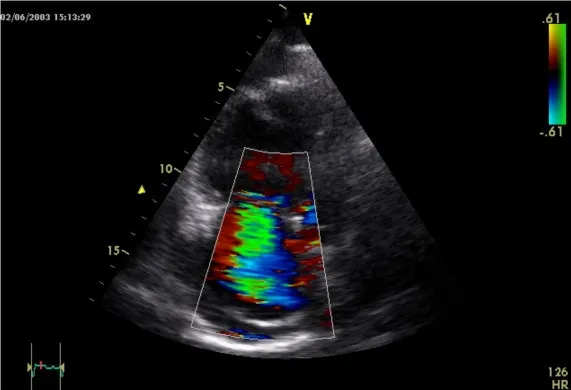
Tricuspid insufficiency grade II-III with a morphological normal valve at initial investigation with transthoracic echocardiography.
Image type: radiology (ultrasound)